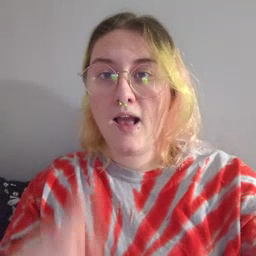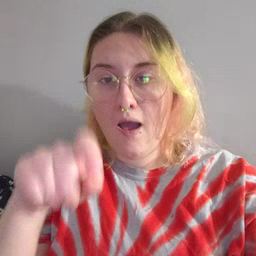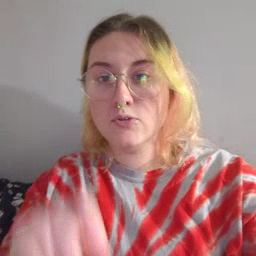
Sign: haveto